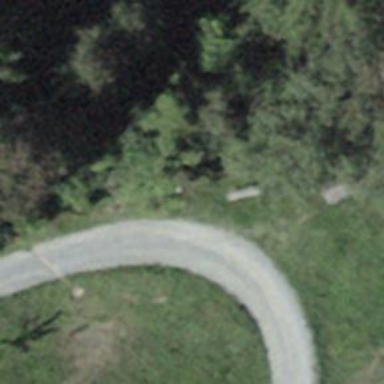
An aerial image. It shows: Bench for seating.